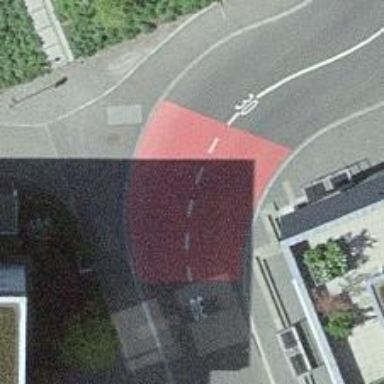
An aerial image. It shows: Asphalt residential road with designated cycle lane.